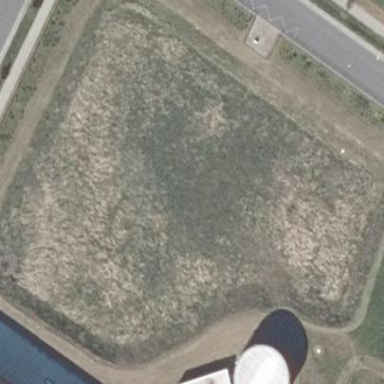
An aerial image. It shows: Detention basin used for land use.